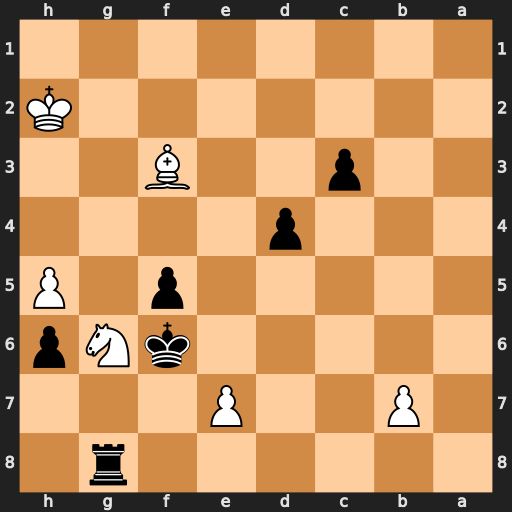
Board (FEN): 6r1/1P2P3/5kNp/5p1P/3p4/2p2B2/7K/8
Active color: b
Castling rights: -
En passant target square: -
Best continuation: c2 Nf8 c1=Q